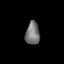
Tissue: lung
Cell type: Epithelial cells
Senescence score: 0.233
Nuclear area (px): 315
Mean DAPI intensity: 117.648